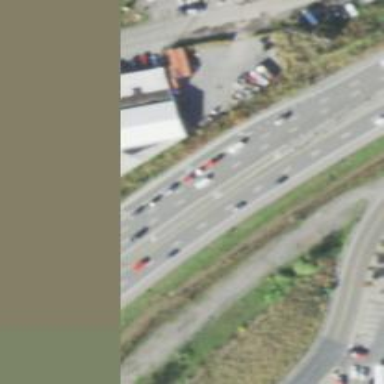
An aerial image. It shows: Primary highway.